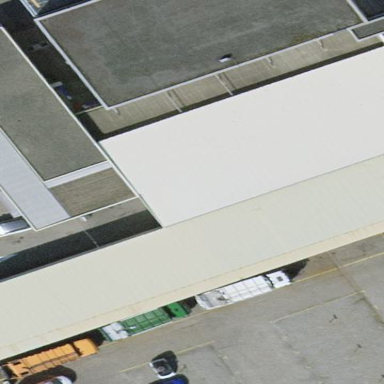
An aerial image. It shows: Commercial building.